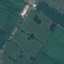
Label: Pasture